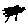
Label: tree